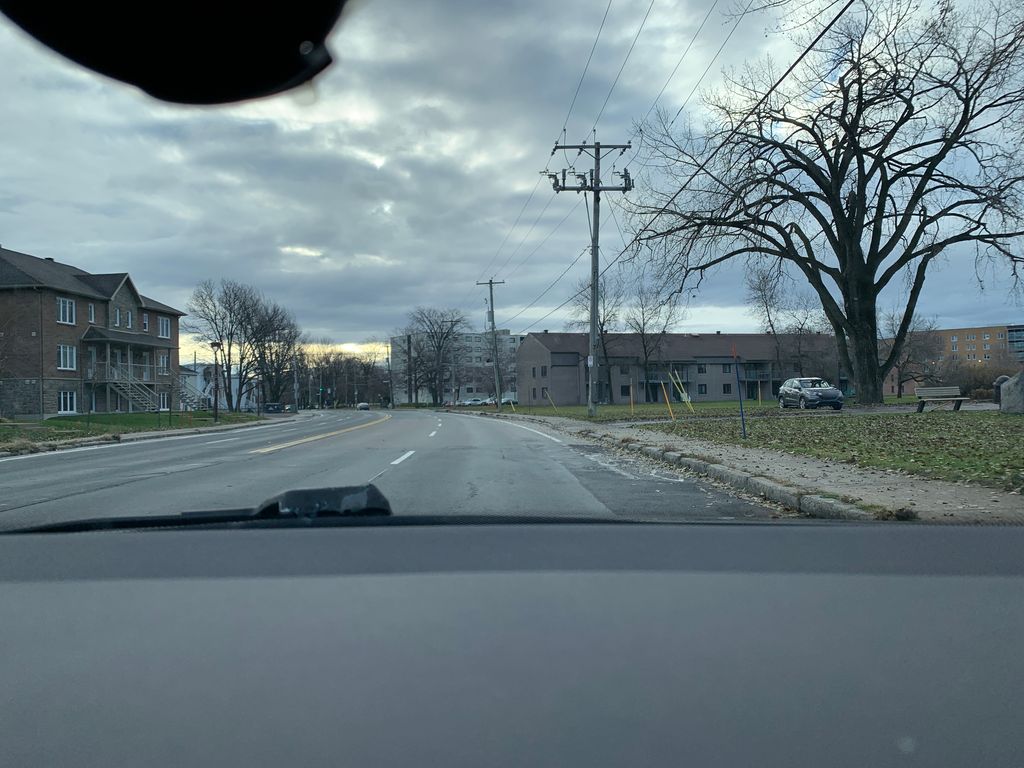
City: quebec_city